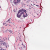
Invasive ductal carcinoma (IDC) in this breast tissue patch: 0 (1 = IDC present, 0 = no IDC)